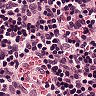
Metastatic tissue present: no